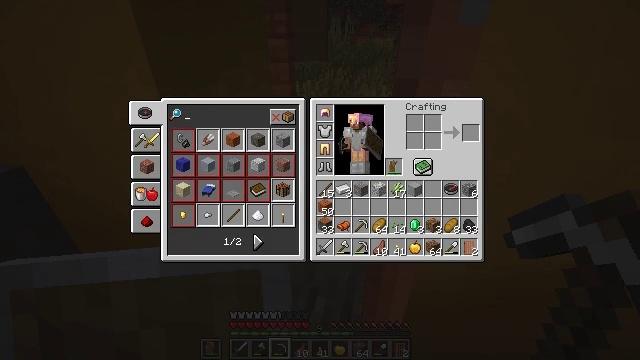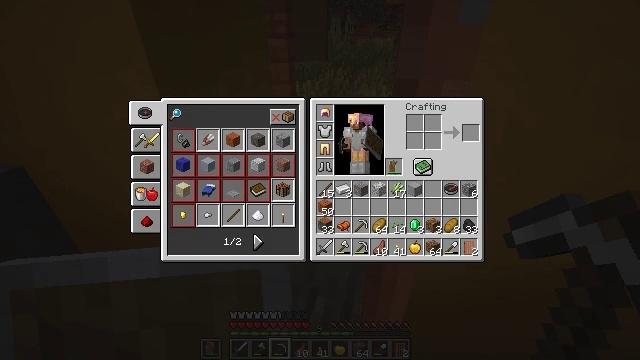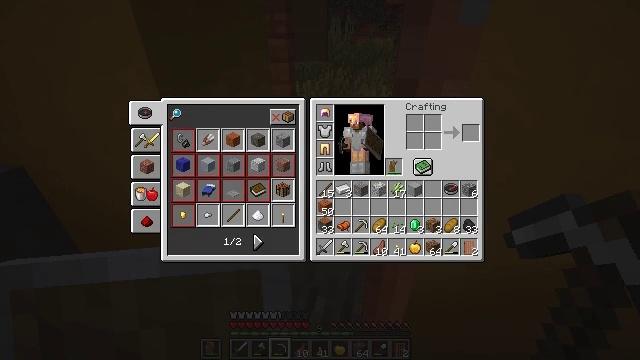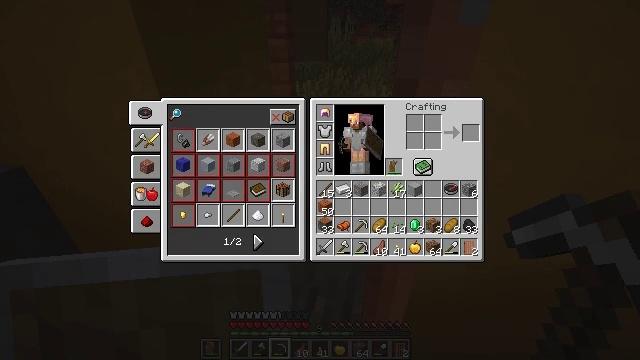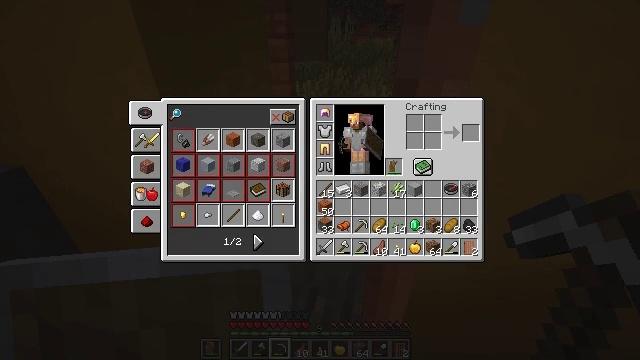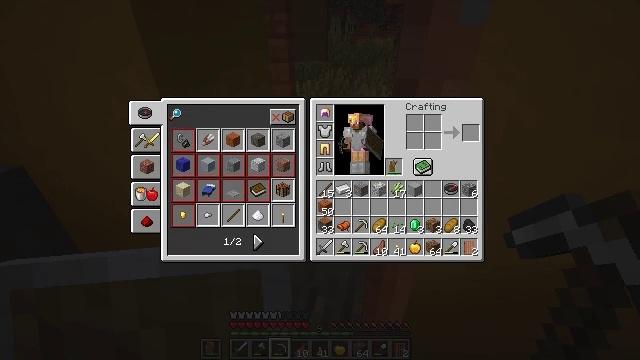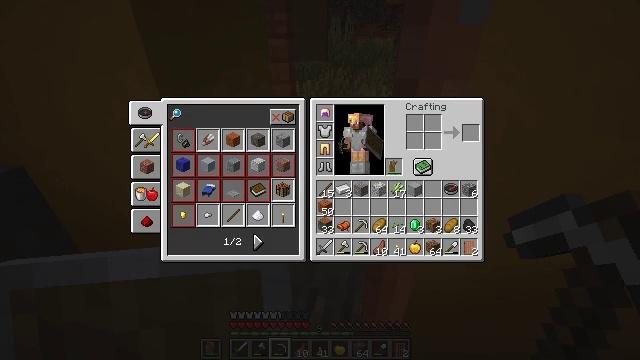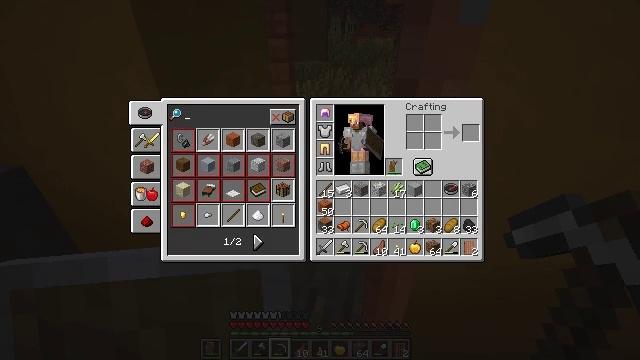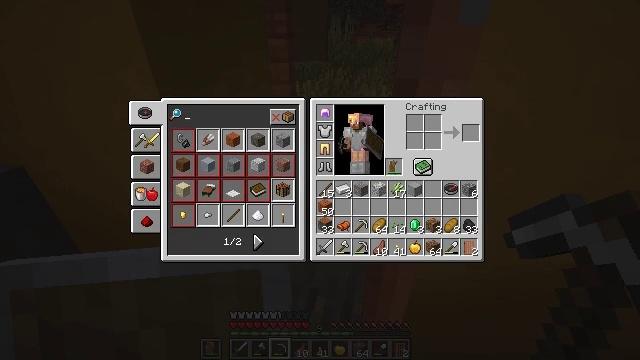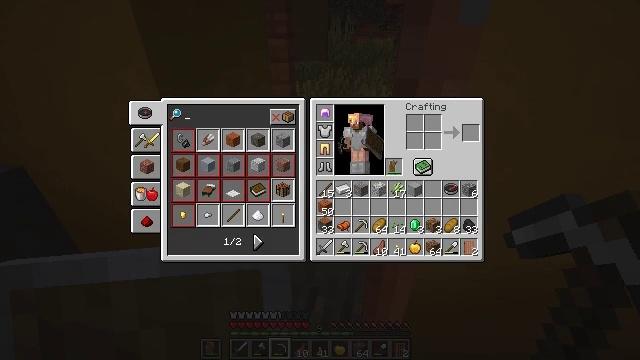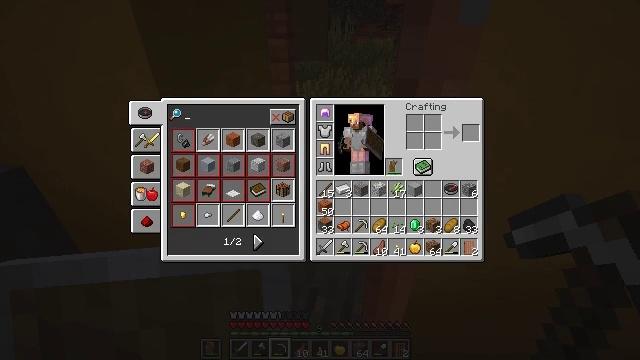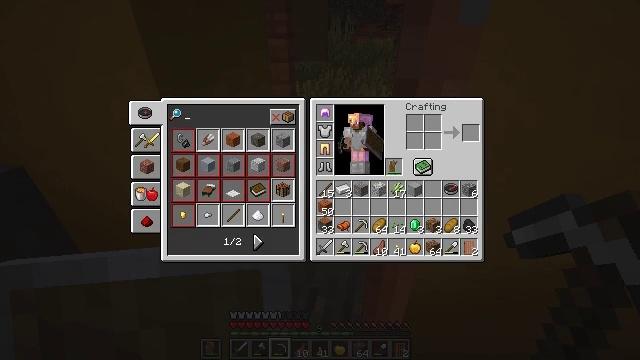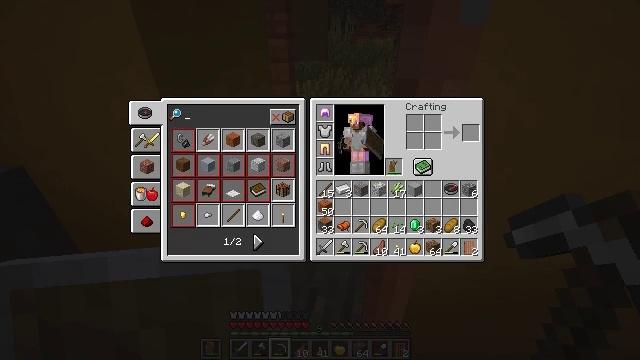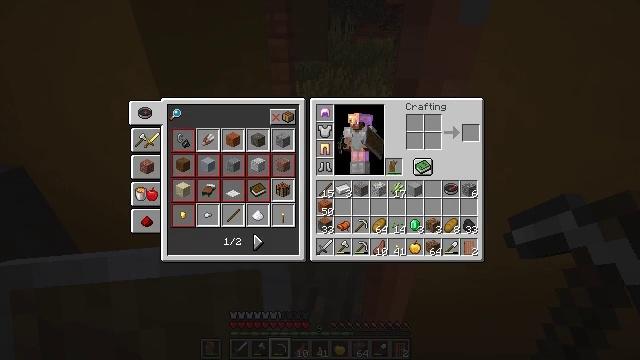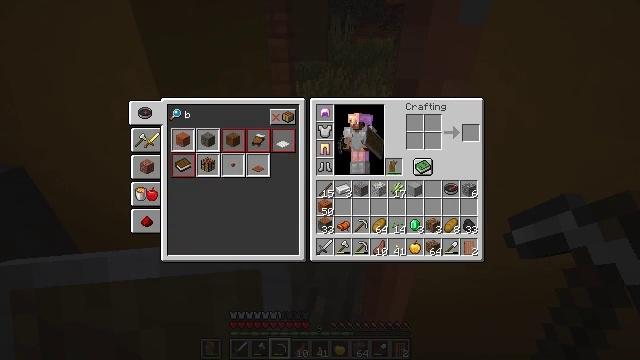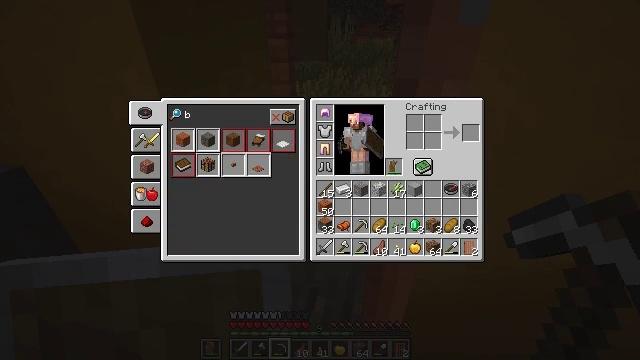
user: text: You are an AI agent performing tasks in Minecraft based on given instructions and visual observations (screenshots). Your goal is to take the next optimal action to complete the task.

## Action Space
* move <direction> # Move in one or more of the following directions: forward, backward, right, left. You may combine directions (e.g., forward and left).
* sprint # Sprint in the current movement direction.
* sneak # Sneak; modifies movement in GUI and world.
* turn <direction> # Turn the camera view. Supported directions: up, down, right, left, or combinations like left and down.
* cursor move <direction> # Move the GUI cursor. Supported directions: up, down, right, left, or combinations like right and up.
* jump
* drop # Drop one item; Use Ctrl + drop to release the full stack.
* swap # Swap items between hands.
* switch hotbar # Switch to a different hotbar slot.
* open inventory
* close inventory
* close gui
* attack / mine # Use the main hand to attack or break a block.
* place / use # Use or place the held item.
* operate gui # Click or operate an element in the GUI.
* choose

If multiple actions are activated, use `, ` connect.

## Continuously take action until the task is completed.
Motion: motion action
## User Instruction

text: Break the orange bed to collect it.
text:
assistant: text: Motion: no_op
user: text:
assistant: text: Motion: no_op
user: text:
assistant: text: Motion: no_op
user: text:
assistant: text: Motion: no_op
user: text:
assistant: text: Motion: no_op
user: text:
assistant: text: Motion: no_op
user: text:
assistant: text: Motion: no_op
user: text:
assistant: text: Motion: no_op
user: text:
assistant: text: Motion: no_op
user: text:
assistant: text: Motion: no_op
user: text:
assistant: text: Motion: no_op
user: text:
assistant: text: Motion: no_op
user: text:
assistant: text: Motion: no_op
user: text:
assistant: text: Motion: no_op
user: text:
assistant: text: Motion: no_op
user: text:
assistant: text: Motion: no_op
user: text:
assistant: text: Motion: no_op
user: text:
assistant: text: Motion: no_op
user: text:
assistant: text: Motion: no_op
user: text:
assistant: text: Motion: no_op
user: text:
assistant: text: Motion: no_op
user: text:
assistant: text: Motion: no_op
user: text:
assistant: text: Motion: no_op
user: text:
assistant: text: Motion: no_op
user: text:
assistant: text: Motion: no_op
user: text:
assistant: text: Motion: no_op
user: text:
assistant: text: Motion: no_op
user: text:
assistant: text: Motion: no_op
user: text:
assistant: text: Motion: no_op
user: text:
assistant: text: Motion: no_op